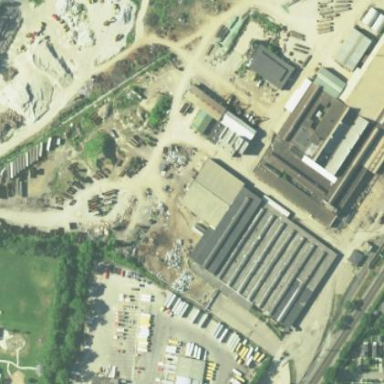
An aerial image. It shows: Industrial area dedicated to steelmaking.